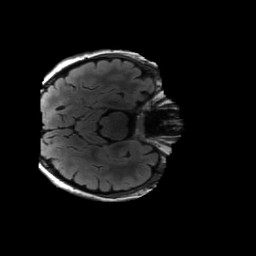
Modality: FLAIR
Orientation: axial
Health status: ill
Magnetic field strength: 3 T